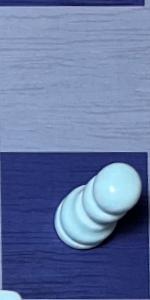
Label: Pawn_White